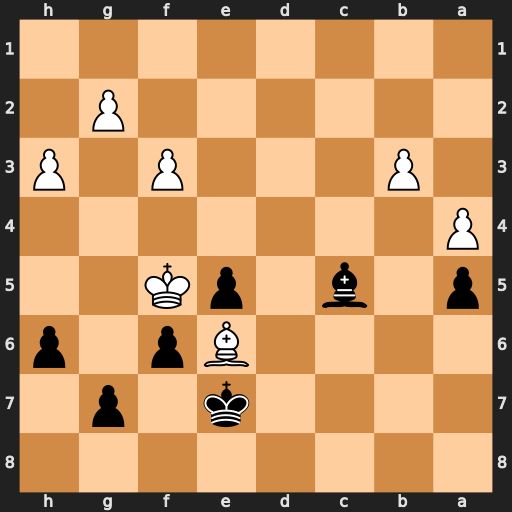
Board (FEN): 8/4k1p1/4Bp1p/p1b1pK2/P7/1P3P1P/6P1/8
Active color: b
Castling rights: -
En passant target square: -
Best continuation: g6+ Kxg6 Kxe6